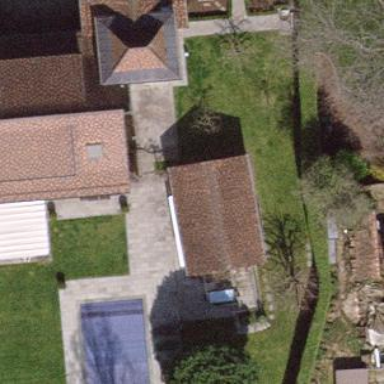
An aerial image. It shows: Simple house.